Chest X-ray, PA view. Patient: 50 years old, sex M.
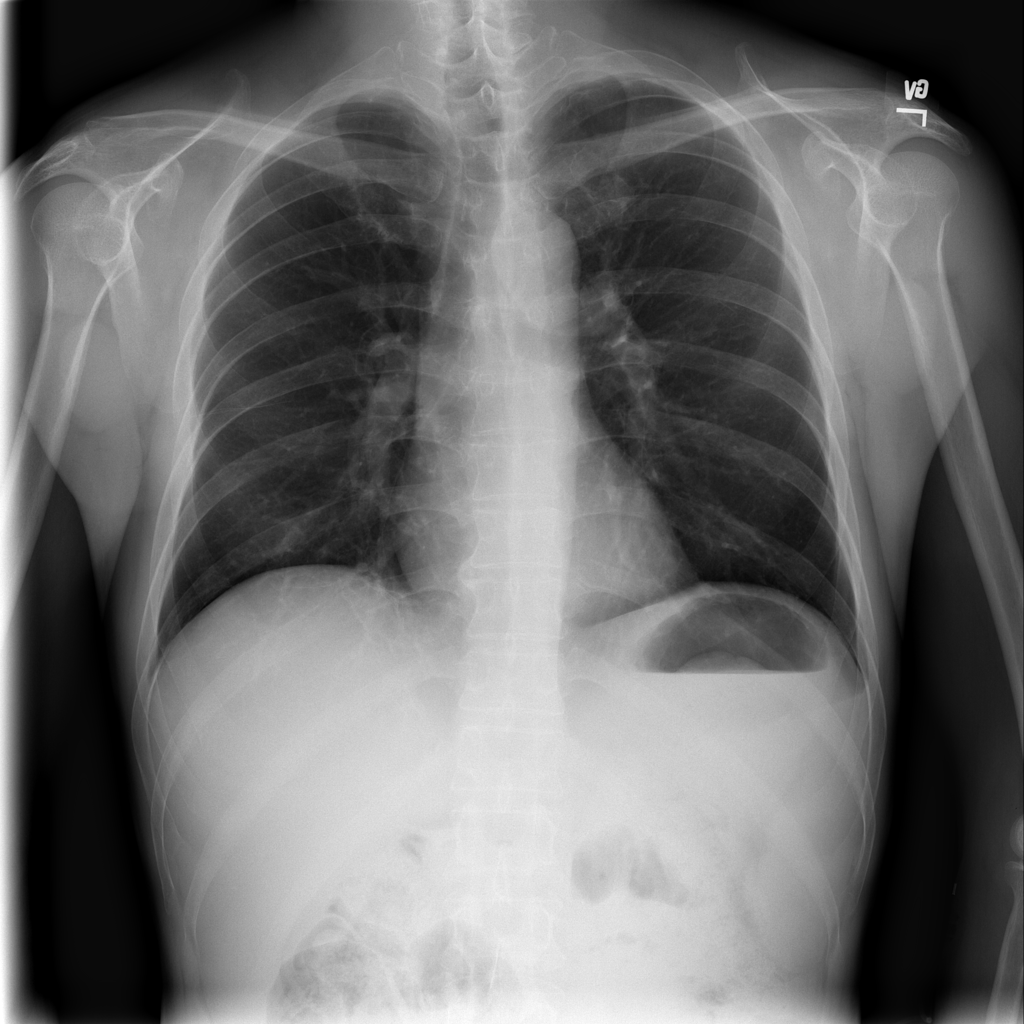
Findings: Atelectasis, Fibrosis